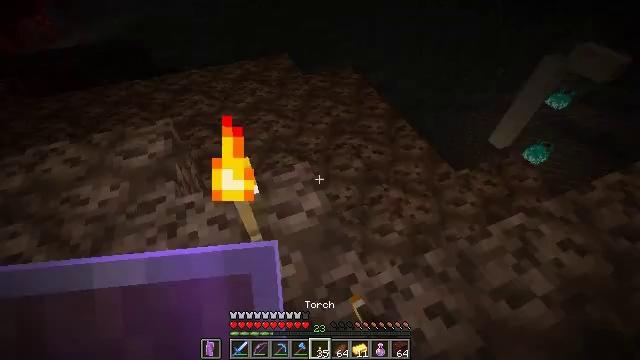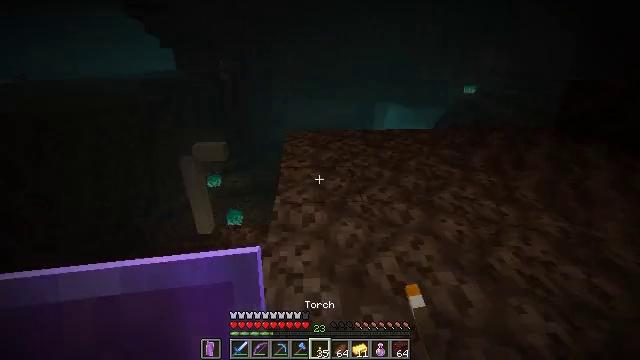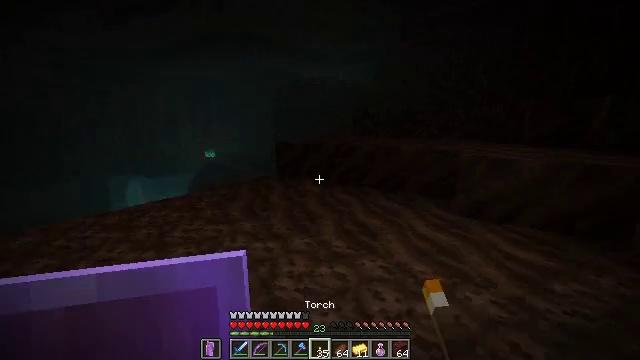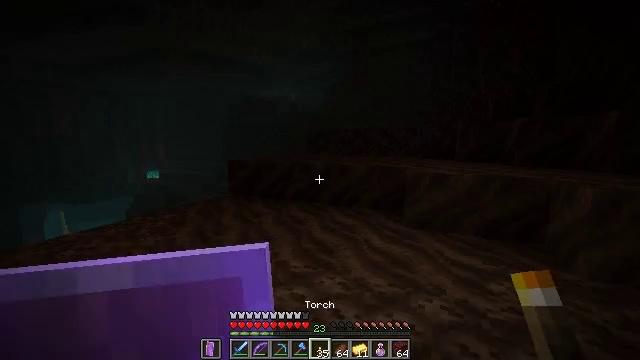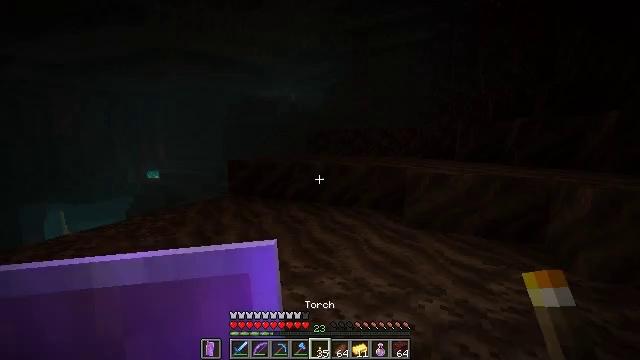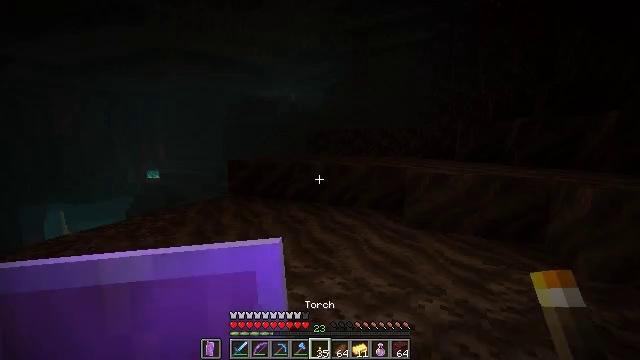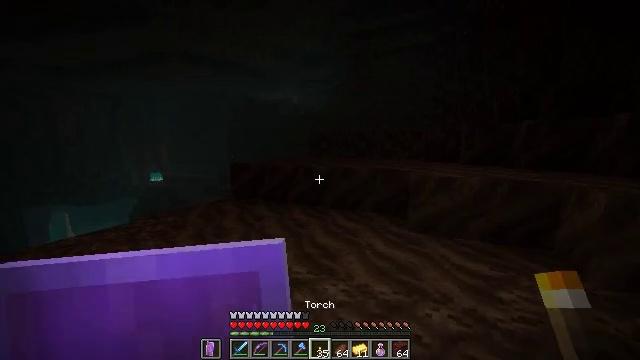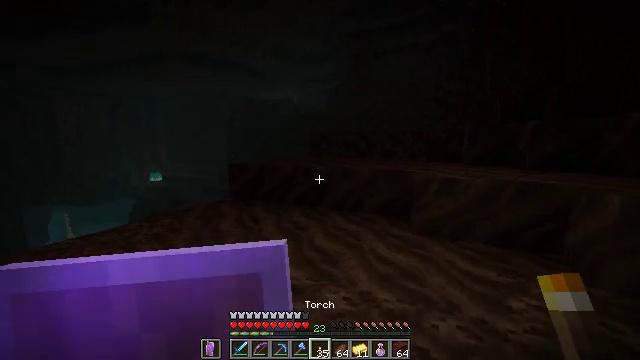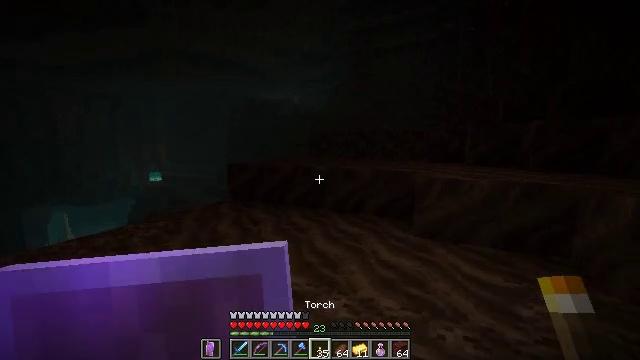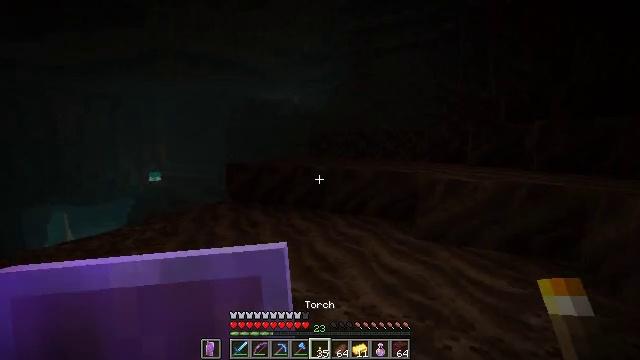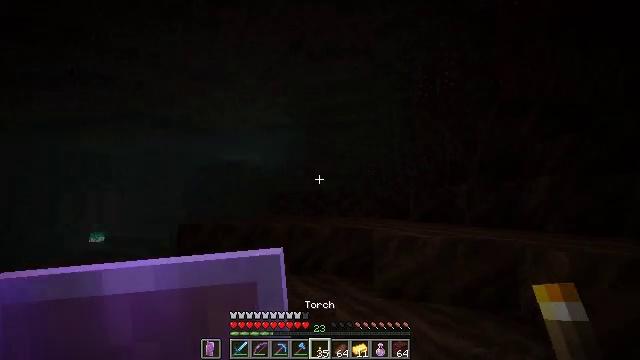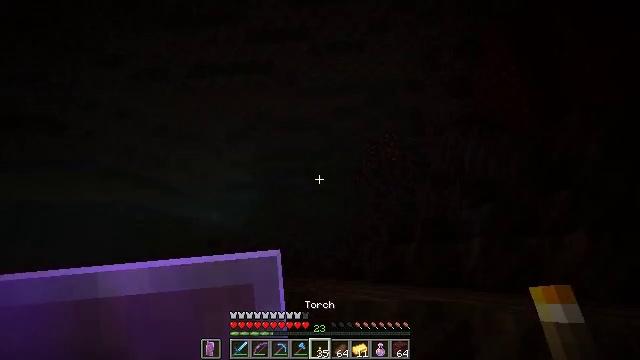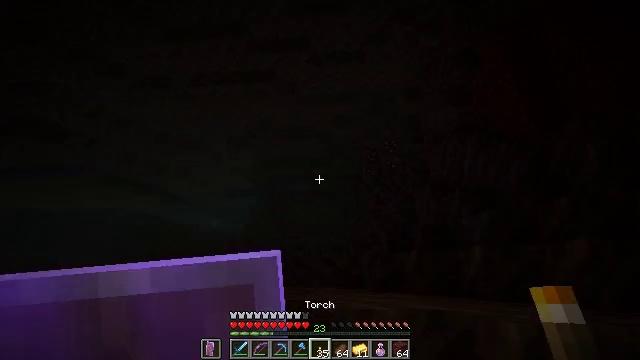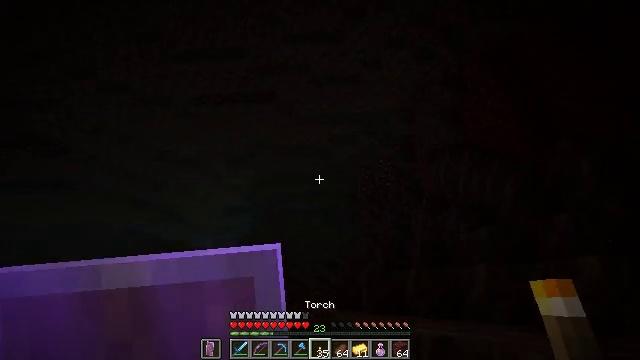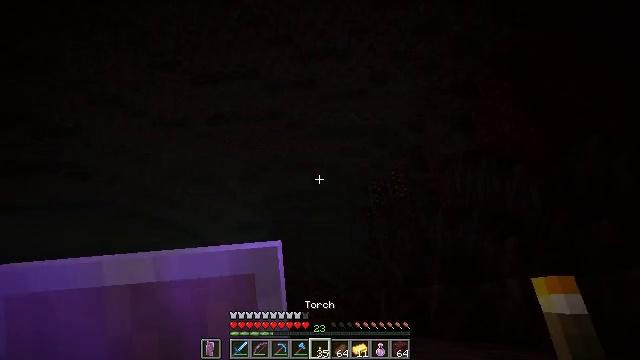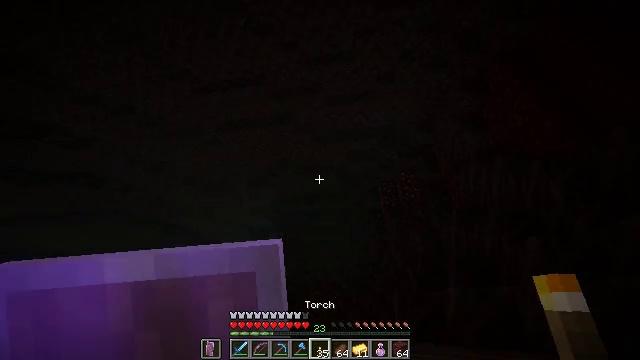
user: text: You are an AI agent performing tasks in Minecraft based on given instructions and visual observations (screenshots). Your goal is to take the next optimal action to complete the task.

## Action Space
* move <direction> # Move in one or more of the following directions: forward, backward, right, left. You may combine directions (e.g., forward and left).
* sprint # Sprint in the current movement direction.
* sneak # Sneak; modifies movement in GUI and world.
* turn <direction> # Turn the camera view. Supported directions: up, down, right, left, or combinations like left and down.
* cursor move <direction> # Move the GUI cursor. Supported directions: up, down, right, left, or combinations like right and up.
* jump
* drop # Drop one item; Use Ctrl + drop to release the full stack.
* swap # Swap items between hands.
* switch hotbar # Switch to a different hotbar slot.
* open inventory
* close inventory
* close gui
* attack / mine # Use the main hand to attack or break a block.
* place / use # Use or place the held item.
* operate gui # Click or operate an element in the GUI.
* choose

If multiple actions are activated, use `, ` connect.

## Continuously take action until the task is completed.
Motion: motion action
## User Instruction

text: Find and mine nether gold ore.
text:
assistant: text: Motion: turn right and up
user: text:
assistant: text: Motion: turn right and up
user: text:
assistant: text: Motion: turn right and up
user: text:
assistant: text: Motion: no_op
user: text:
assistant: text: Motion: no_op
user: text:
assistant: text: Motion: move forward
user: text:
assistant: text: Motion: move forward
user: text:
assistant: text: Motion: move forward
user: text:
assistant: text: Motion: move forward, sprint
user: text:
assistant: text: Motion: move forward, sprint, turn right and up
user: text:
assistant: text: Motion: move forward, sprint, turn right and up
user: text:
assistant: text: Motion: move forward, turn up
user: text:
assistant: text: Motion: move forward, turn right and up
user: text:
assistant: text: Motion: move forward, turn left and up
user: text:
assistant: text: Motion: move forward, turn left and up
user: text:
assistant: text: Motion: move forward
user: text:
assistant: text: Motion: move forward
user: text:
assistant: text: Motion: move forward, sprint
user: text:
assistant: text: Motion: move forward, sprint
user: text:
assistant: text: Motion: move forward, sprint
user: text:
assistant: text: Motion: move forward, sprint, turn left and down
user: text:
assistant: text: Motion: move forward, turn left and down
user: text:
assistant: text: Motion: move forward, turn left and down
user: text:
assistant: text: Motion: move forward, turn down
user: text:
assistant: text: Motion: move forward, turn right and down
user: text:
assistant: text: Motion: move forward, turn right and down
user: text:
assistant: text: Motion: move forward
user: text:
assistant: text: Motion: move forward
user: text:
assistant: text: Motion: move forward, turn left and down
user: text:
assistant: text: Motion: move forward, turn down, jump